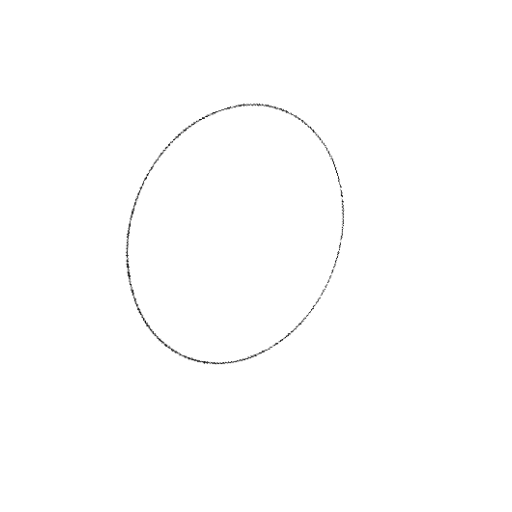
Crossing number: 0